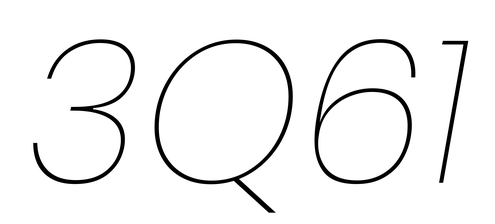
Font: Poppins-ThinItalic